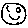
Label: smiley face